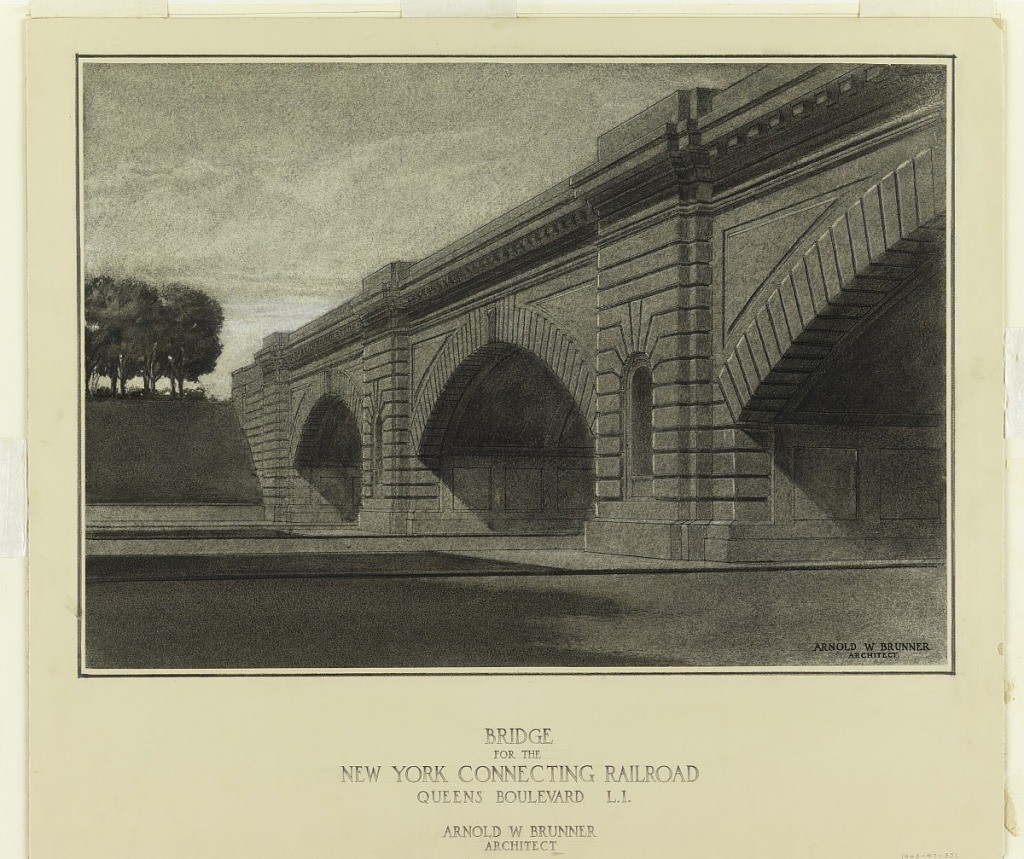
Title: Bridge for the New York Connecting Railroad, Queens Boulevard, Long Island
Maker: Arnold William Brunner, American, 1857–1925
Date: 1910–20
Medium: Graphite, pen and black ink, white chalk on paper
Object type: Drawing
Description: View of a stone bridge from angled perspective. Trees on left.